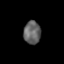
Tissue: prostate
Cell type: T cells
Senescence score: 0.7139
Nuclear area (px): 385
Mean DAPI intensity: 98.761